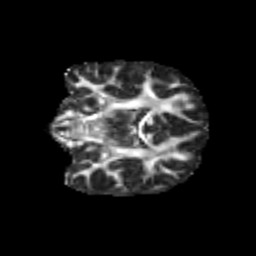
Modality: FA
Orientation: coronal
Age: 13
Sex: female
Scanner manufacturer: siemens
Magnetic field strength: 3 T
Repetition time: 3.8 s
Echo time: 0.07 s